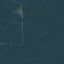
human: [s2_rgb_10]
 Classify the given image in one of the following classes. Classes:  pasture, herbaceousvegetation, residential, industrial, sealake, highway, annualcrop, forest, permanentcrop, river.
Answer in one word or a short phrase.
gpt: Forest